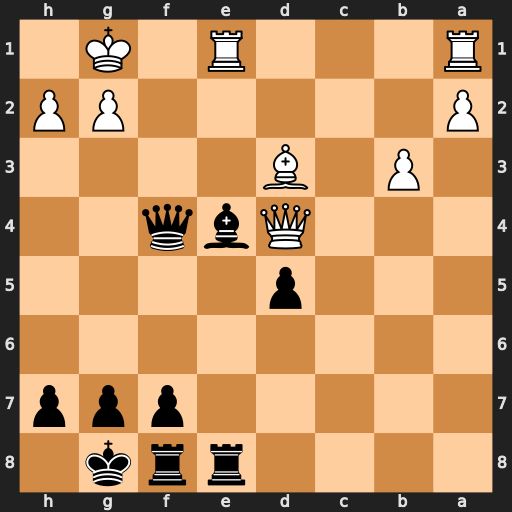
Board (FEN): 4rrk1/5ppp/8/3p4/3Qbq2/1P1B4/P5PP/R3R1K1
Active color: b
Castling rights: -
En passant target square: -
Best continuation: Qd2 Re2 Qxd3 Qxd3 Bxd3